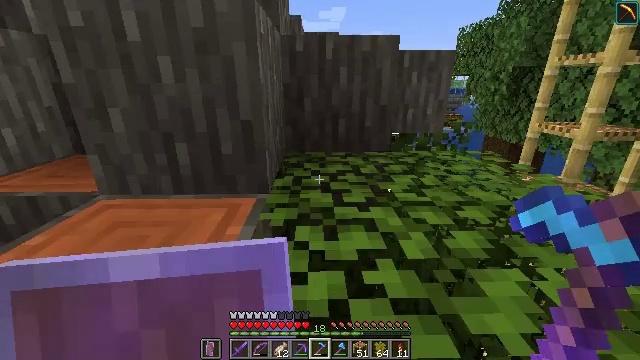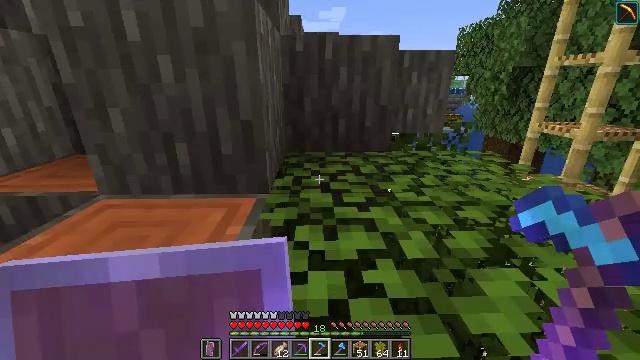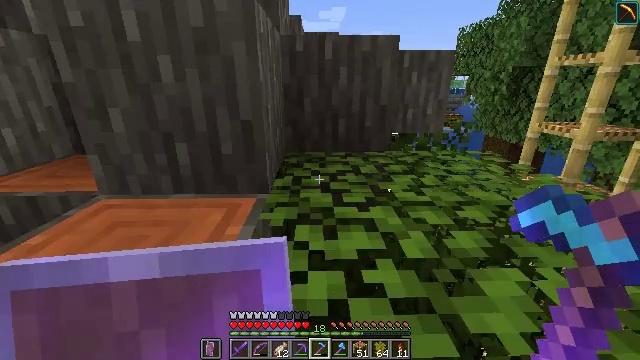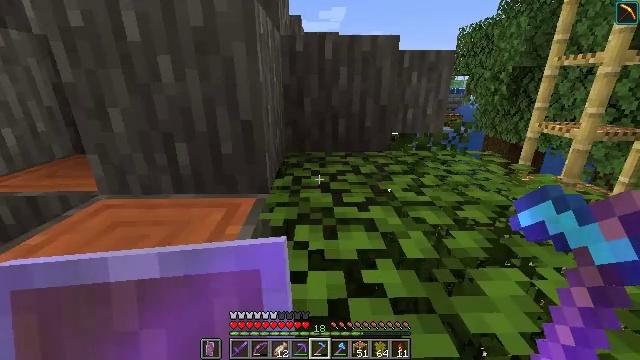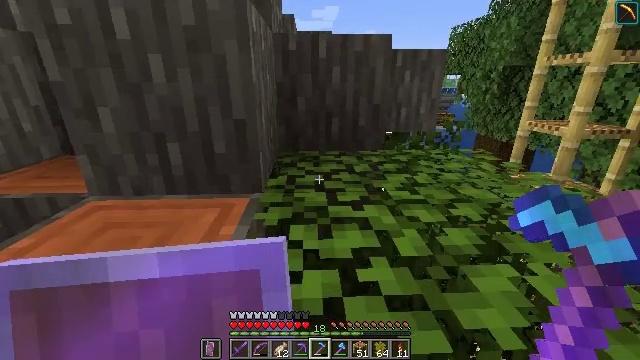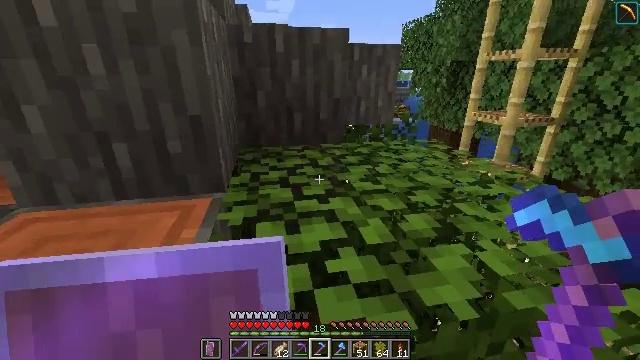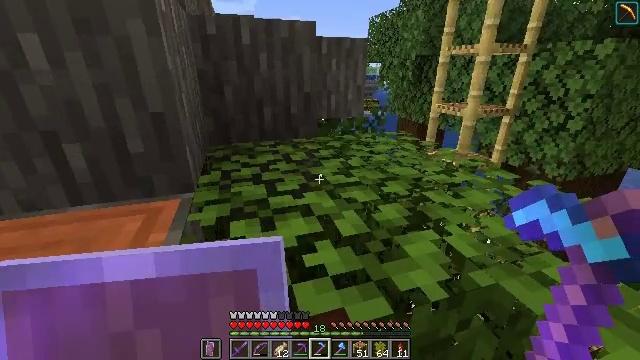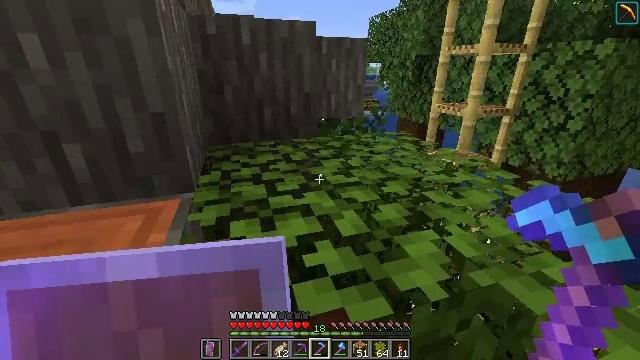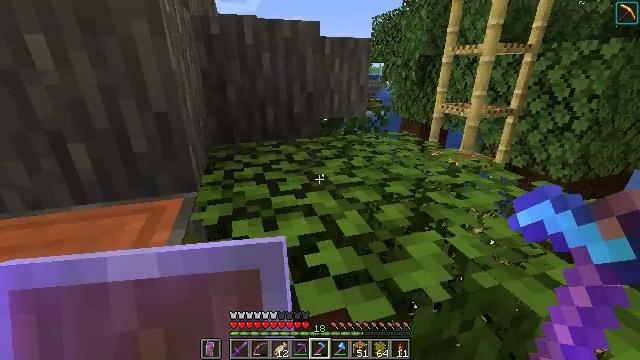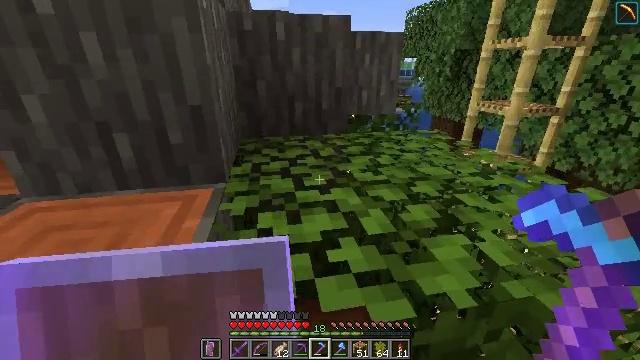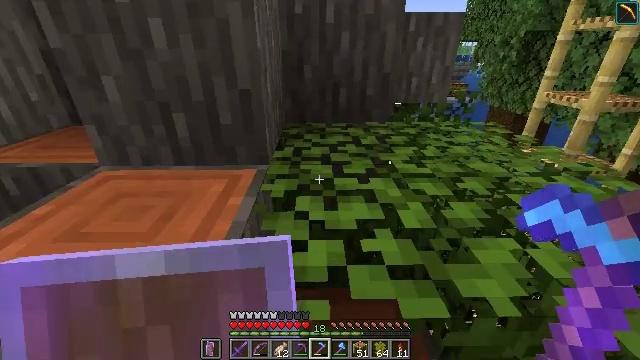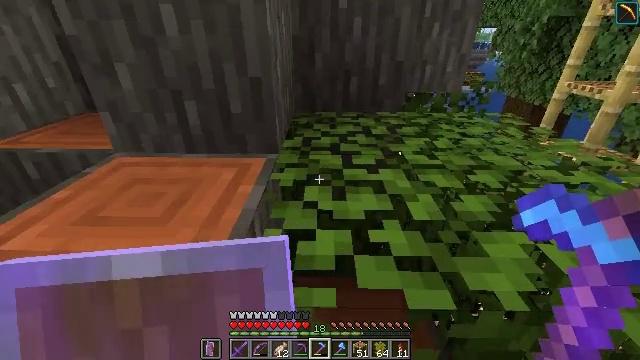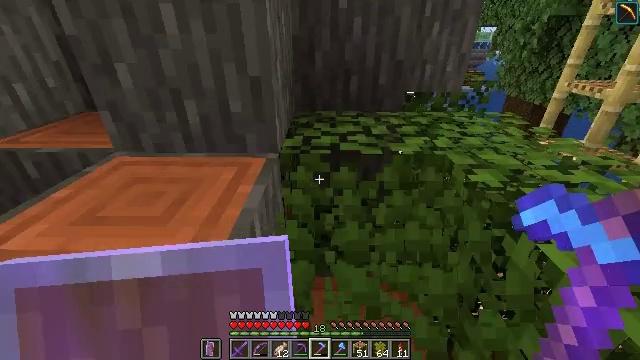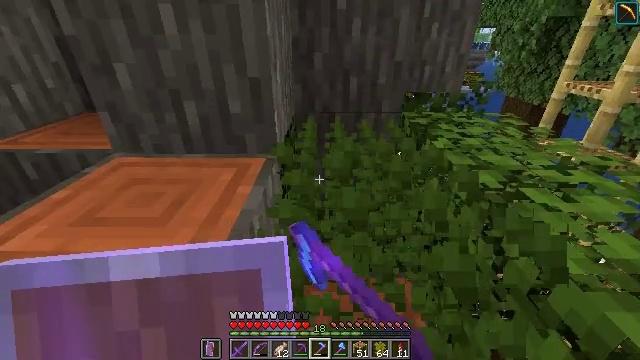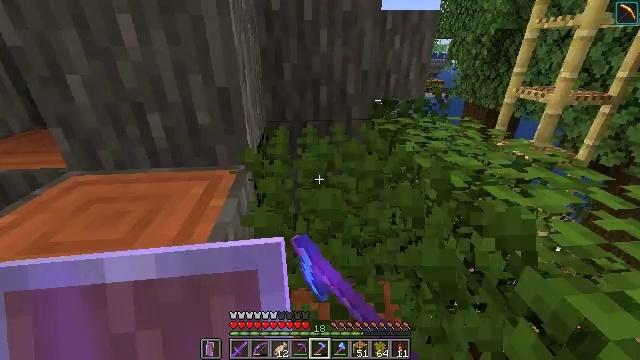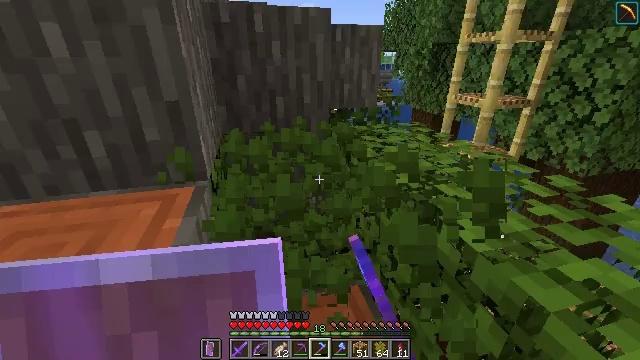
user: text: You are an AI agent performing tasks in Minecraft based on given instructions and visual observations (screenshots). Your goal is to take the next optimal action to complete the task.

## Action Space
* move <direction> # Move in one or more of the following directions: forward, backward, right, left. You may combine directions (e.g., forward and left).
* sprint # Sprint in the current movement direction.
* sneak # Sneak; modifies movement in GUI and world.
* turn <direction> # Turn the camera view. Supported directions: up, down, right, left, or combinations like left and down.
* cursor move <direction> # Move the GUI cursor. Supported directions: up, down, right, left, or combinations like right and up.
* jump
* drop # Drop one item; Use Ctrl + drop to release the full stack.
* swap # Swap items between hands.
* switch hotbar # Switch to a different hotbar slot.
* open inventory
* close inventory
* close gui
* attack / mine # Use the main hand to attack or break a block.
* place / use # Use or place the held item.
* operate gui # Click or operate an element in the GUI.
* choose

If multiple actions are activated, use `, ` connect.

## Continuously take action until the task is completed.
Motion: motion action
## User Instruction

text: Harvest acacia leaves with your hand or a tool.
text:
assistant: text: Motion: no_op
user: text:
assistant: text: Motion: no_op
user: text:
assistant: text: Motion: no_op
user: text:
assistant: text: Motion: turn right
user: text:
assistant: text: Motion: turn right and down
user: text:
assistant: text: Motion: turn right and down
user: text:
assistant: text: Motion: no_op
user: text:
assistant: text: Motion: no_op
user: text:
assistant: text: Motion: turn left
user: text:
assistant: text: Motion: turn left and down
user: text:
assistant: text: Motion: turn left and down
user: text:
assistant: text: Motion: attack / mine
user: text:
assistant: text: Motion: attack / mine
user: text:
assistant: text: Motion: turn right and up, attack / mine
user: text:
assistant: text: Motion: turn right and up, attack / mine
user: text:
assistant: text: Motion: turn right, attack / mine
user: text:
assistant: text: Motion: turn right, attack / mine
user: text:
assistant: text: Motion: attack / mine
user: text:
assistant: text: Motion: attack / mine
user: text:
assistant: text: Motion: attack / mine
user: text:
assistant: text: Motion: turn right, attack / mine
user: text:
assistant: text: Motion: turn right and down, attack / mine
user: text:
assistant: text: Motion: attack / mine
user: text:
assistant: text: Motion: turn right, attack / mine
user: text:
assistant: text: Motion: turn right and down
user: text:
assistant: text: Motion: no_op
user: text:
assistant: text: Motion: no_op
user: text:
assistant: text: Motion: no_op
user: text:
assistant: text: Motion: turn left
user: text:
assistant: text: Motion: no_op